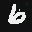
Label: 6